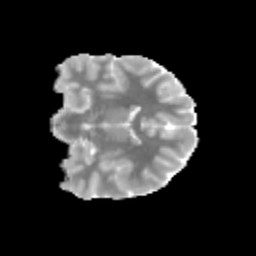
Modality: MD
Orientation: coronal
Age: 11
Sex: male
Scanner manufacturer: siemens
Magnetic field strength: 3 T
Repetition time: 3.8 s
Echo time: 0.07 s